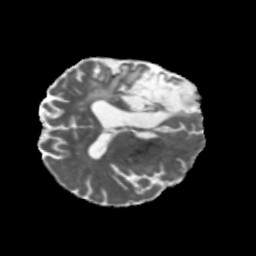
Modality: MD
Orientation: axial
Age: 60
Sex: male
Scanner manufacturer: siemens
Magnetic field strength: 3 T
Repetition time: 5.47 s
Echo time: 0.0854 s